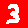
Digit: 3